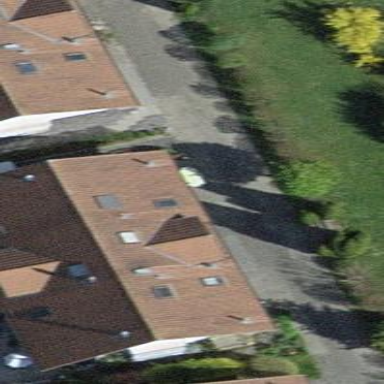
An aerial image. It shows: Terrace building with gabled roof covered in roof tiles.